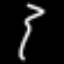
Label: squiggle